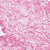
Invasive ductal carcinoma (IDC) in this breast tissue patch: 0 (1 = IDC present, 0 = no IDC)